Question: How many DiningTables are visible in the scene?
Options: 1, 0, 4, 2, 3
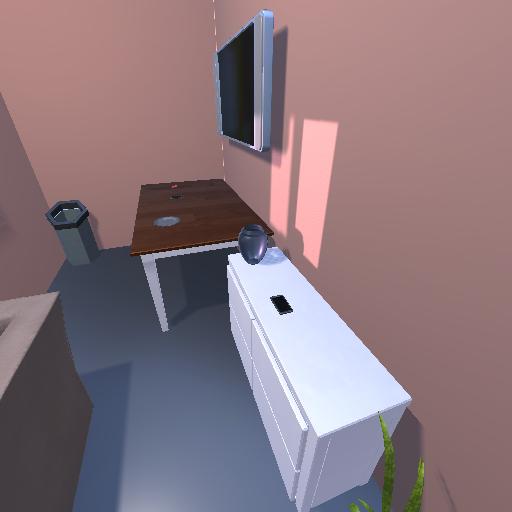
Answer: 1